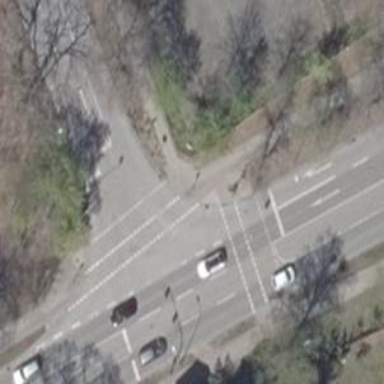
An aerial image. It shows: Crossing with traffic signals.